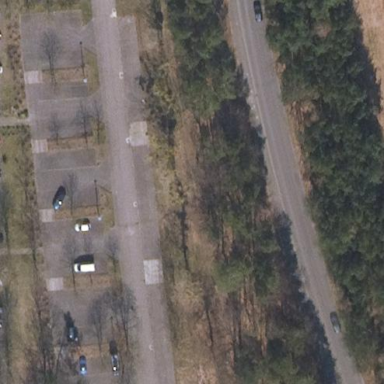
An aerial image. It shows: Parking area with surface.